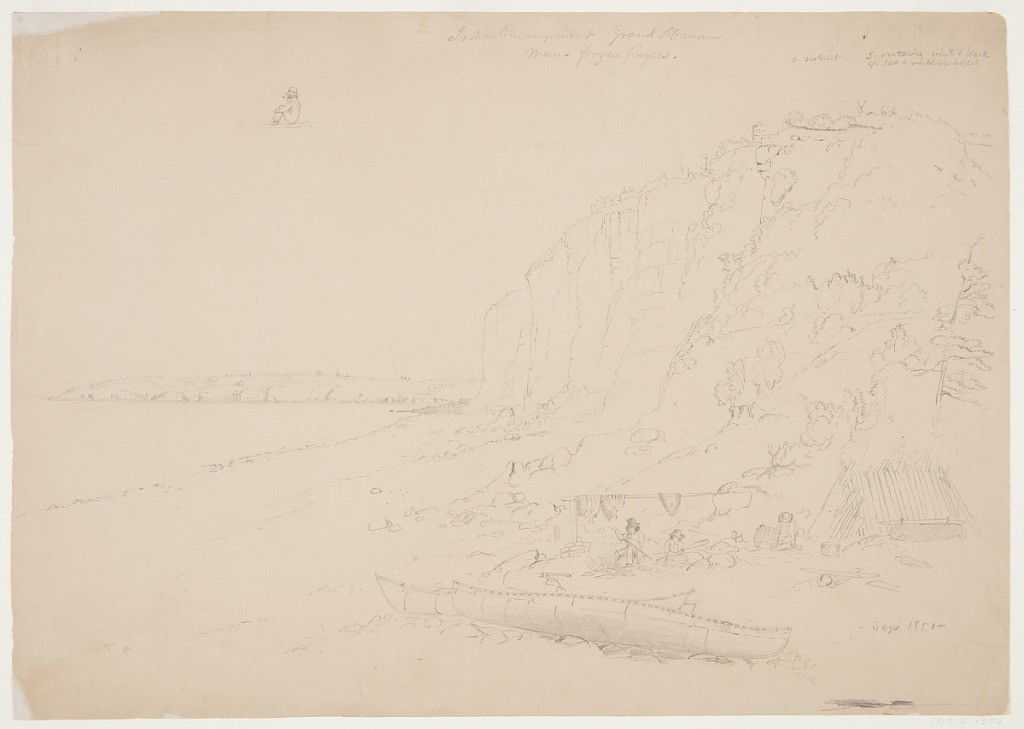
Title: Indian Encampment on the Coast of Grand Manan Island, Canada
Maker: Frederic Edwin Church, American, 1826–1900
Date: September 1851
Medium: Graphite on light brown wove paper
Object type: Drawing
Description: Landscape and figure sketch showing a view of a Native American encampment on the shores of Grand Manan Island in Canada. The camp is visible in the foreground at lower right. Two canoes rest on their sides on the rocky beach while, beyond them, two figures wearing hats--one wearing a top hat and the other, a brimmed hat resembling a bowler--hold oars or skewers beside a smoking fire. Above them, three fish have been gutted and cleaned, and hang from a wooden spit to smoke. At right, a sitting figure who also wears a hat holds and investigates a large, woven basket beside a makeshift hut, constructed of planks and driftwood. Soaring, rocky cliffs tower above them and overlap one another as they recede into the distance towards North Head, which extends into the ocean in the background at left. Trees and other vegetation are sketched along the cliffs.